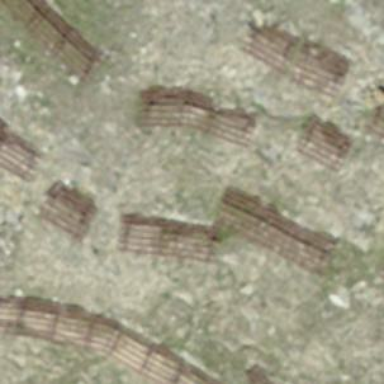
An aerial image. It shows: Snow fence.